Question: I can't find a way to edit the mobile CSS for (I had the file 'mobile.css' in 'application/themes/default' when I installed). I can't find it in .
Forgot to add, for those who don't know, if I edit the file myself with an IDE, it doesn't update in SocialEngine's pages.

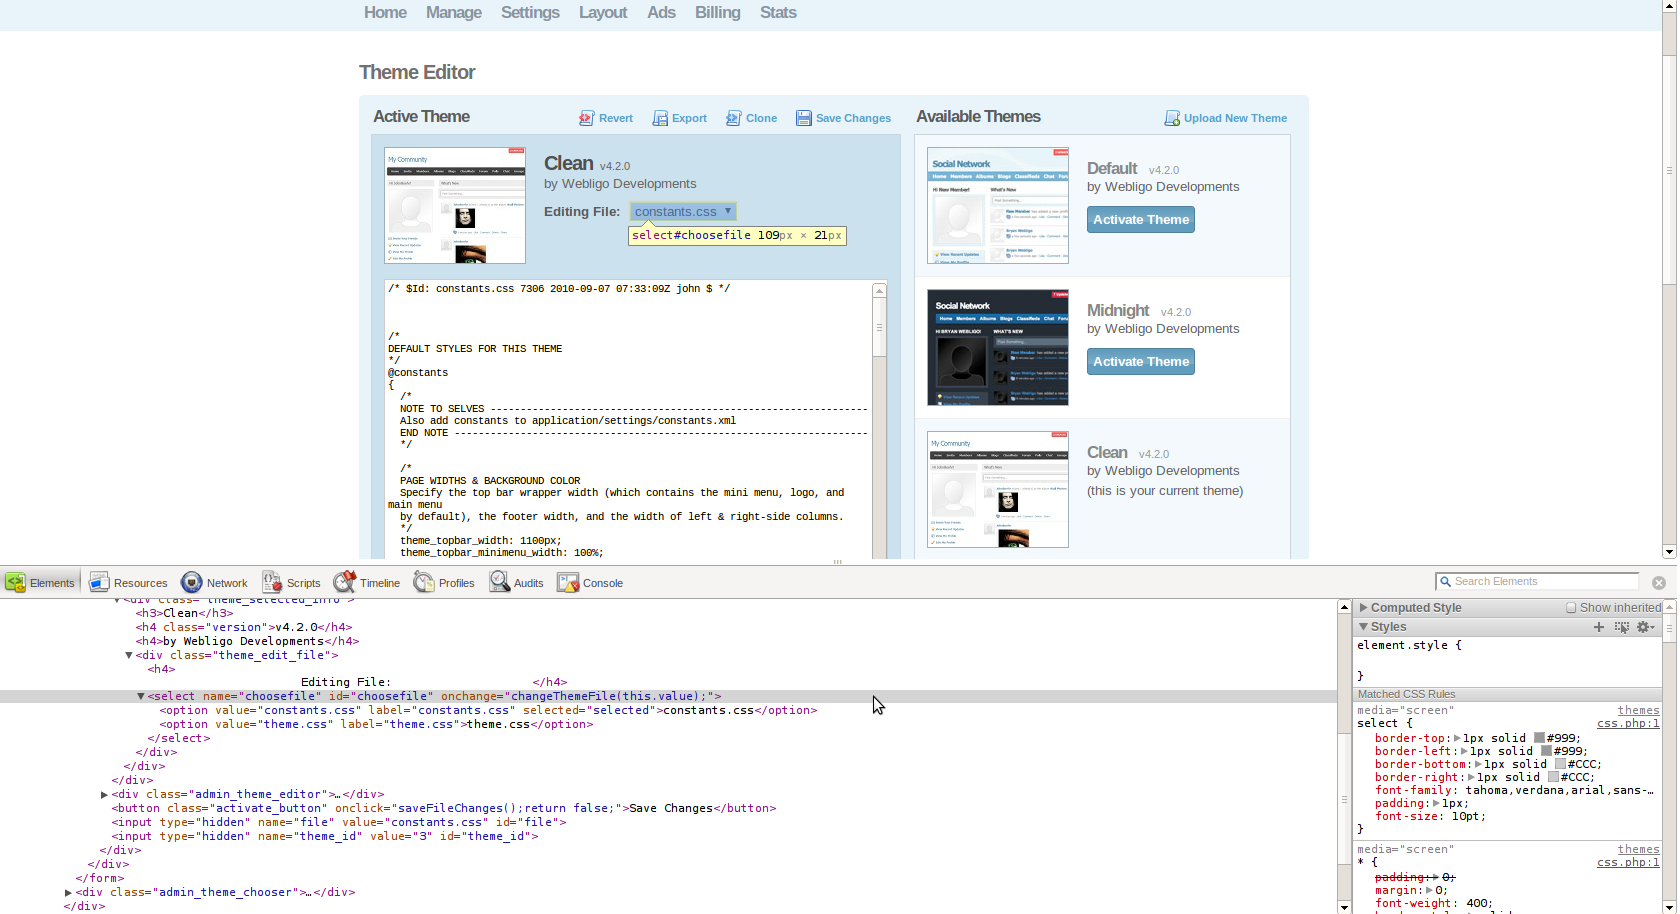
Answer: The mobile.css is not available for edit in the Theme Editor. You can edit the mobile.css in {site root}/application/themes/{your current theme}/mobile.css. Keep in mind that that different modules also have their own CSS. They are usually located in {site root}/application/modules/{the module whose CSS you'd like to edit}/externals/styles/mobile.css.